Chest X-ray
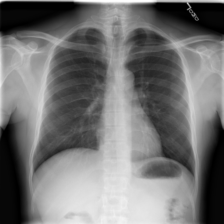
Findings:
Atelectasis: negative
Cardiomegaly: negative
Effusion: negative
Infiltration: positive
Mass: negative
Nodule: negative
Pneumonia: negative
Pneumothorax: negative
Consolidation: negative
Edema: negative
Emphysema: negative
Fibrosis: negative
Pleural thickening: negative
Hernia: negative